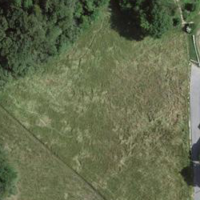
EUNIS habitat code: 24
Species observed at this site:
Lathyrus vernus
Orchis anthropophora
Cornus sanguinea
Corylus avellana